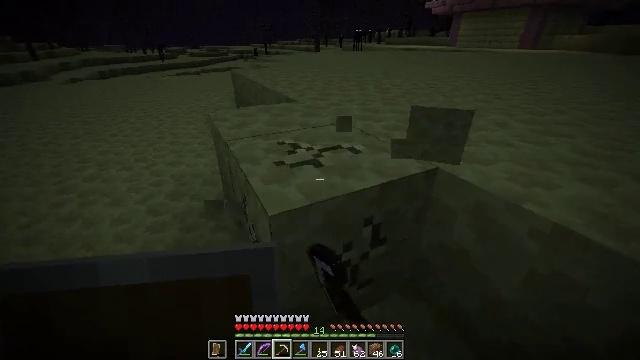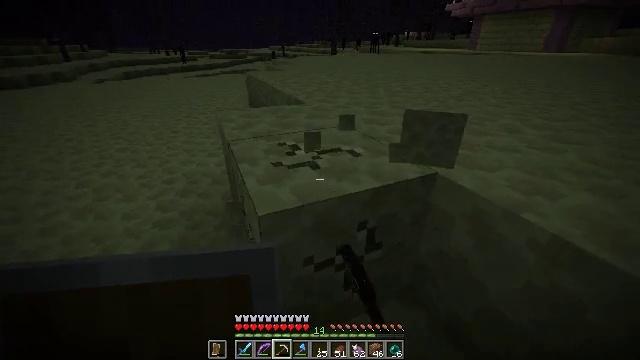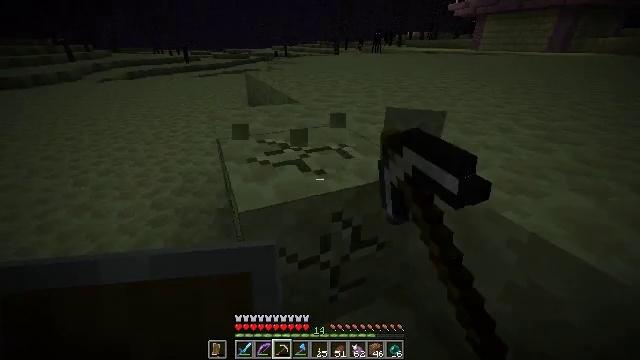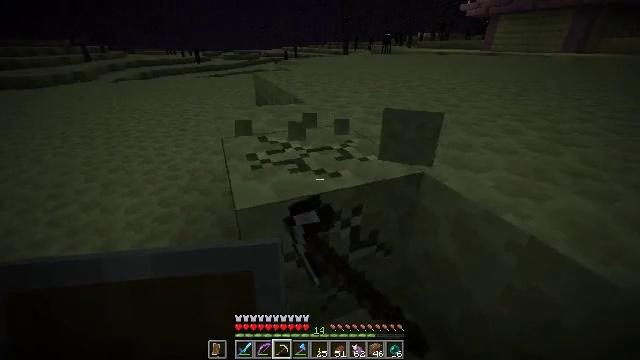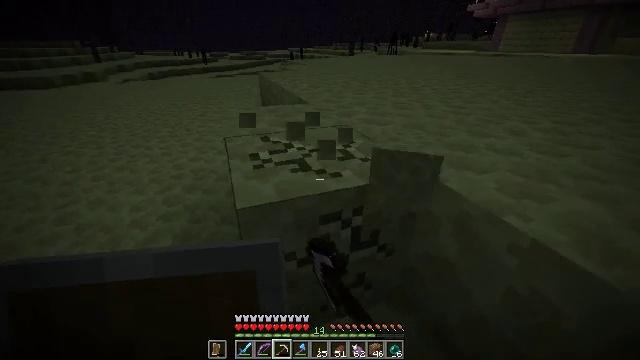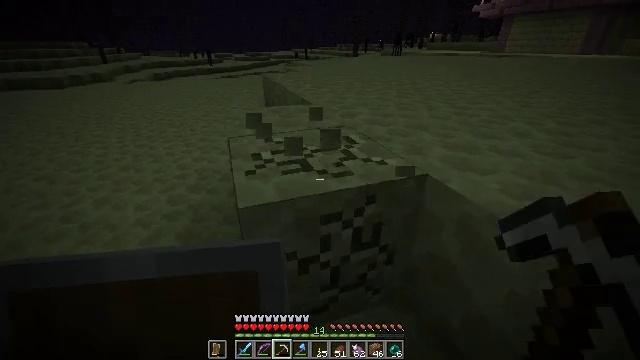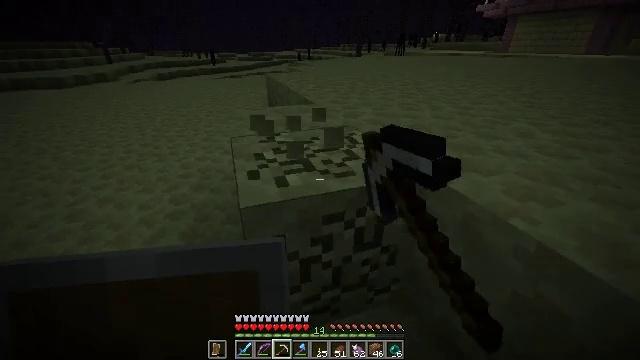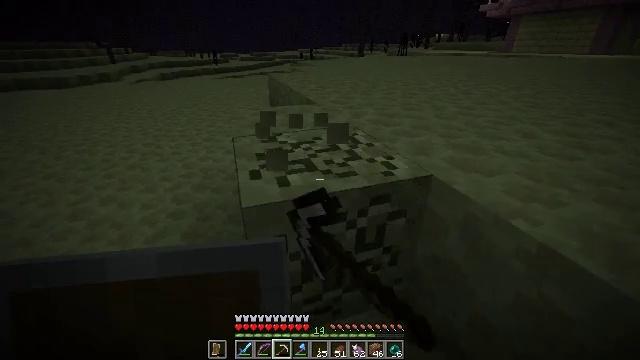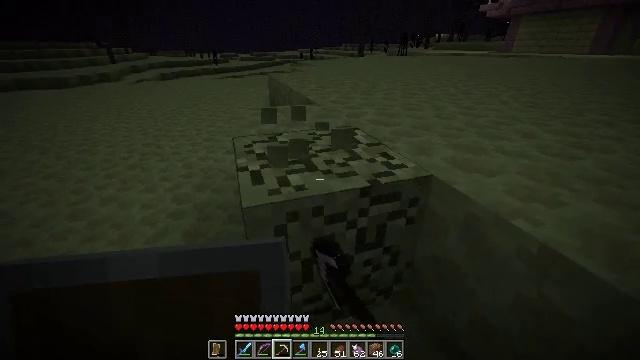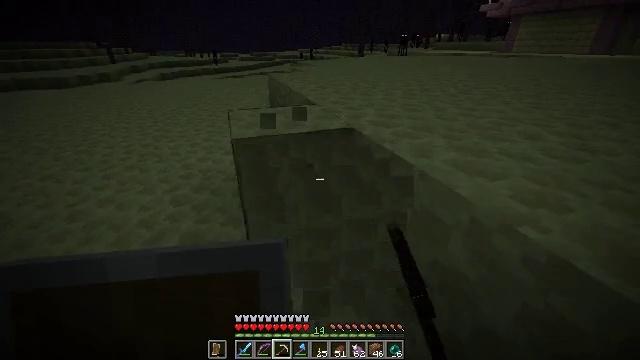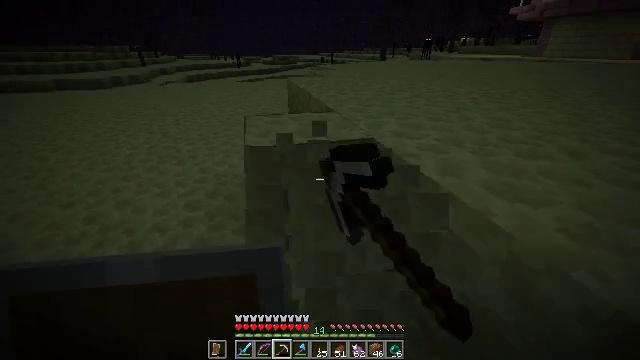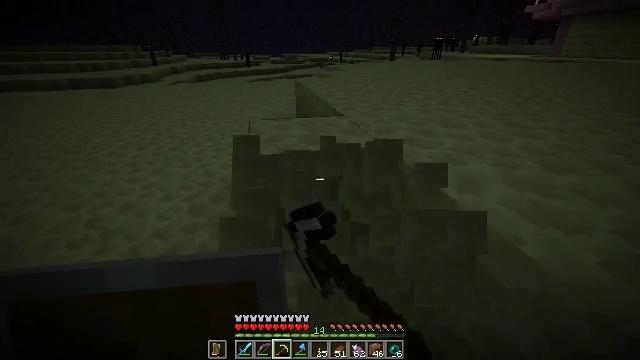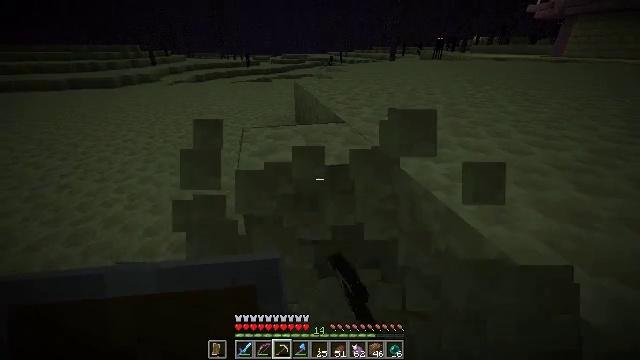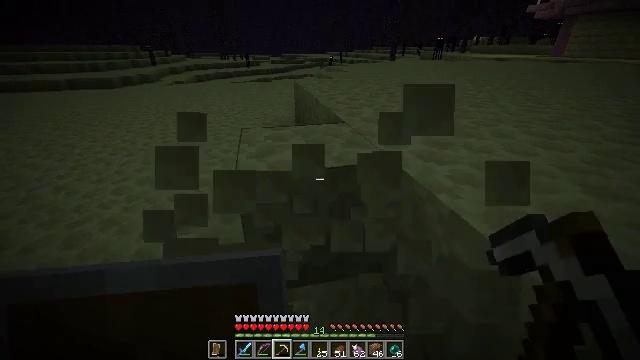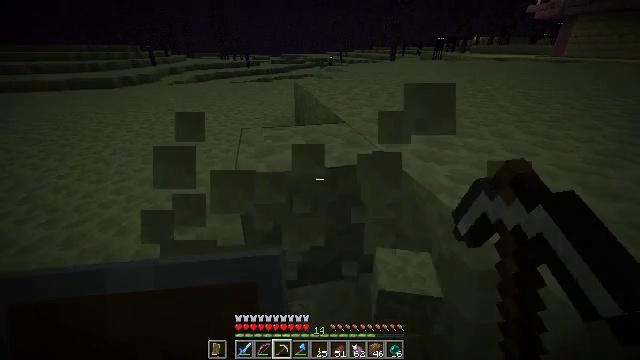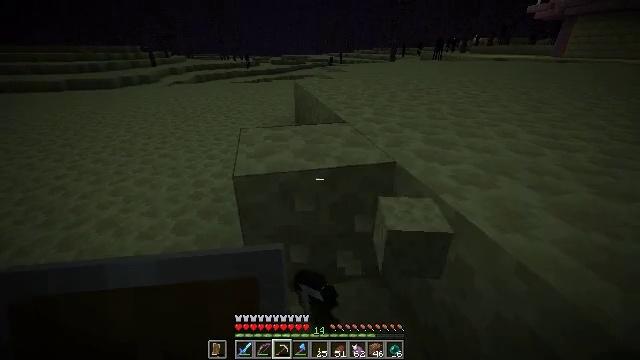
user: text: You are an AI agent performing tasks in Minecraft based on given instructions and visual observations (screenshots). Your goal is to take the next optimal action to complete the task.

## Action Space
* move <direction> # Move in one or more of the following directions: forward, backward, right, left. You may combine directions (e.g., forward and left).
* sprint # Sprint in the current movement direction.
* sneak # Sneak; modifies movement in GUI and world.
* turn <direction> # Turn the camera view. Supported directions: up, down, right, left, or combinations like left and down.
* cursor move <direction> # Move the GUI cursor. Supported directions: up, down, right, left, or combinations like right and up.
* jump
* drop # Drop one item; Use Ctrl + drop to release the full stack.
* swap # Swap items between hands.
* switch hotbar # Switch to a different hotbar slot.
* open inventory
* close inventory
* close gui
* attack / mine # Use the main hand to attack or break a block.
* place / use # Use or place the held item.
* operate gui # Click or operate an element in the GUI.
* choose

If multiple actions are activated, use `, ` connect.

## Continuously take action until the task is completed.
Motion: motion action
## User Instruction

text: Dig the end stone for building materials.
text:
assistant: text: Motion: turn left, attack / mine
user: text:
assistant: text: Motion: attack / mine
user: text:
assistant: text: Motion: turn left, attack / mine
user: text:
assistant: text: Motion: turn left, attack / mine
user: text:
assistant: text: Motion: attack / mine
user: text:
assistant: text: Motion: attack / mine
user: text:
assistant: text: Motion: attack / mine
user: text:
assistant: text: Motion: attack / mine
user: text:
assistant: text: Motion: move forward, attack / mine
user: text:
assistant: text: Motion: move forward, turn left, attack / mine
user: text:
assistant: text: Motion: move forward, turn left, attack / mine
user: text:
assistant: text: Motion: attack / mine
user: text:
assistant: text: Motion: attack / mine
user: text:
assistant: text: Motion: attack / mine
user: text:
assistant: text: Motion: attack / mine
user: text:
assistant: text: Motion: attack / mine
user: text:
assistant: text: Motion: attack / mine
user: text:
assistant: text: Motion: attack / mine
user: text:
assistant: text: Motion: attack / mine
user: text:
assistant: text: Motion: attack / mine
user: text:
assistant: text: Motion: attack / mine
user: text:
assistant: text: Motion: attack / mine
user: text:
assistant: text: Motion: attack / mine
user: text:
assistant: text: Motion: attack / mine
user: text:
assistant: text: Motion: move forward, attack / mine
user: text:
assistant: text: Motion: move forward, attack / mine
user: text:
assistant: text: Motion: move forward, attack / mine
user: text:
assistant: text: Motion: move forward, attack / mine
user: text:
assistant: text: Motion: move forward, attack / mine
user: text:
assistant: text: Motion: move forward, turn left, attack / mine